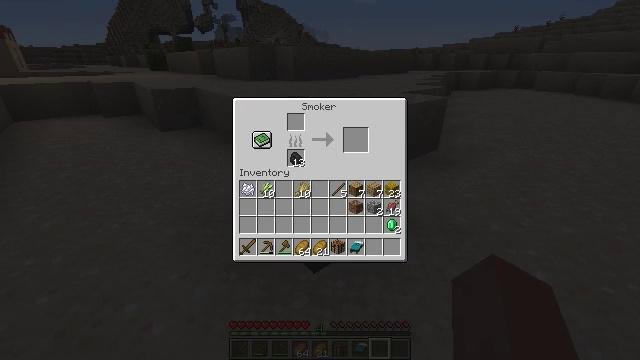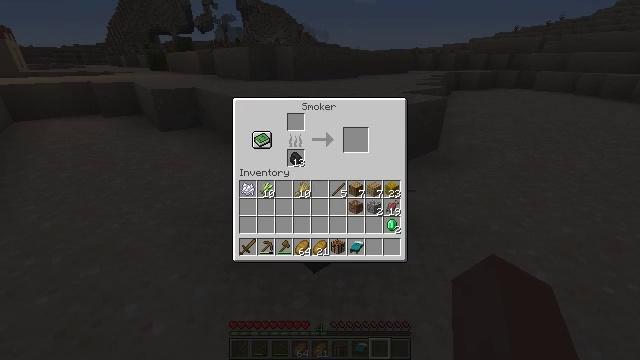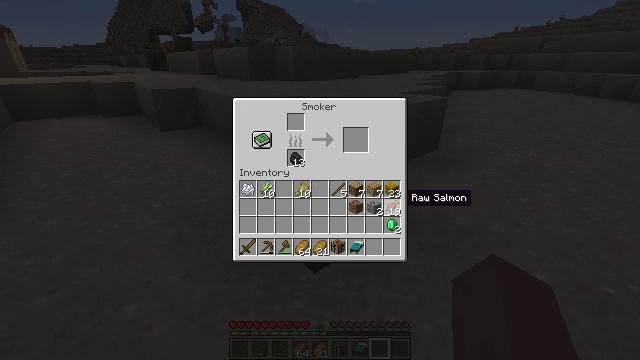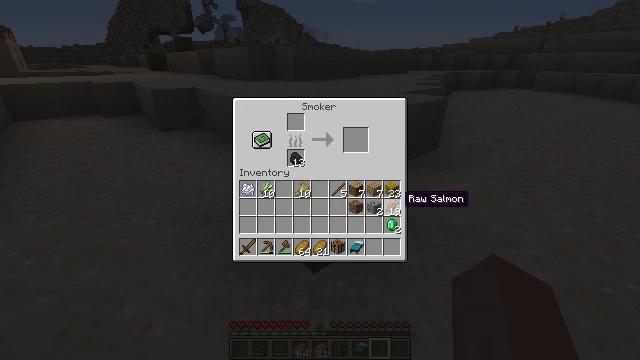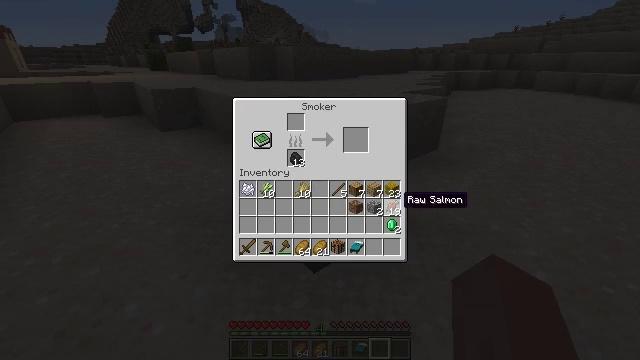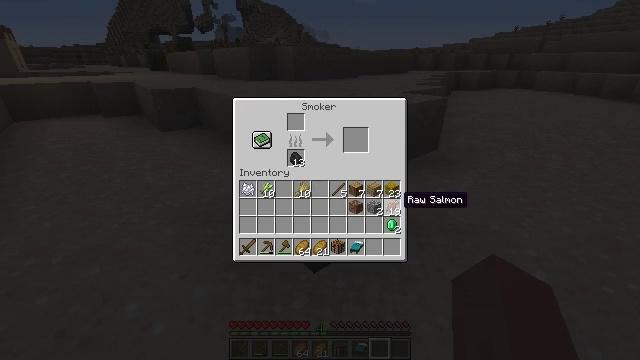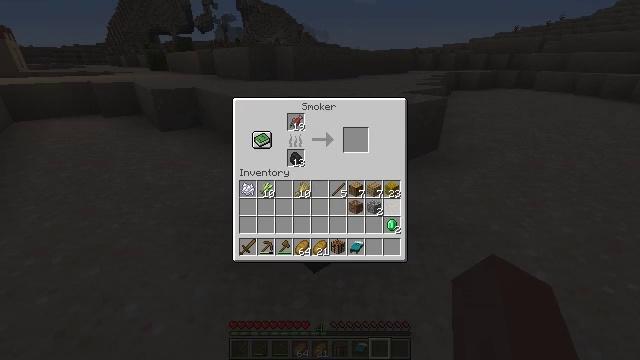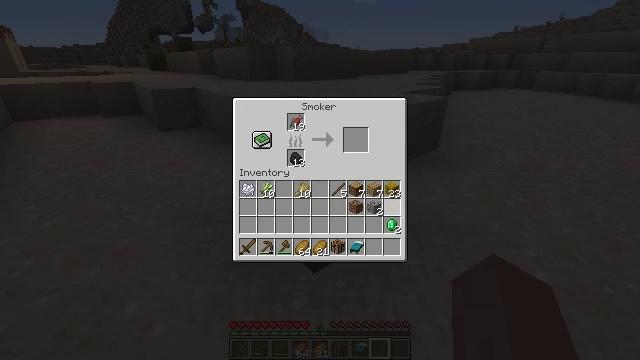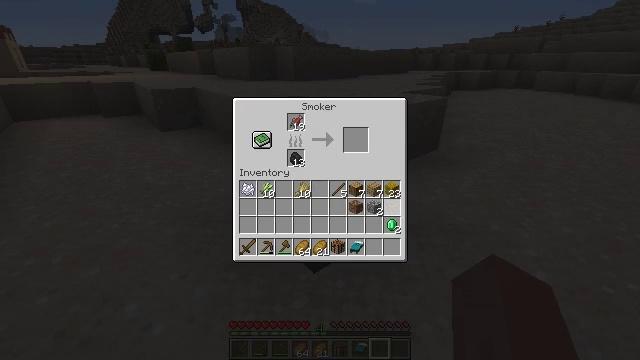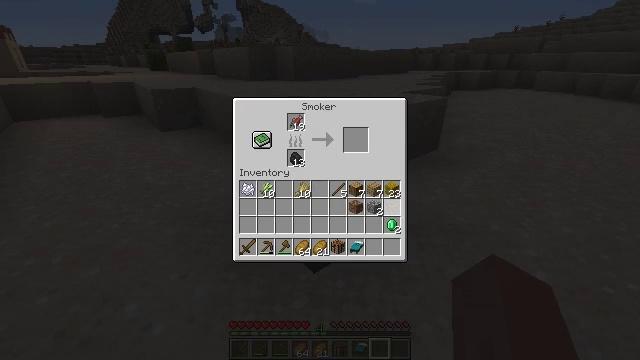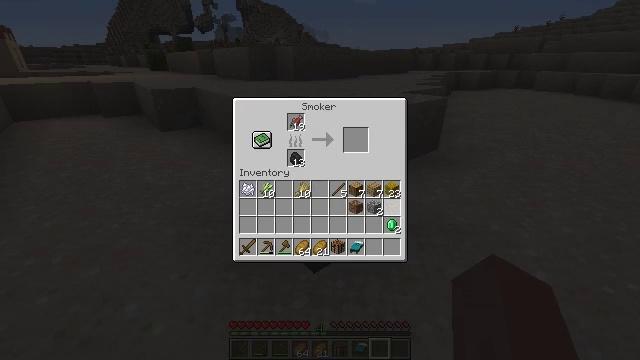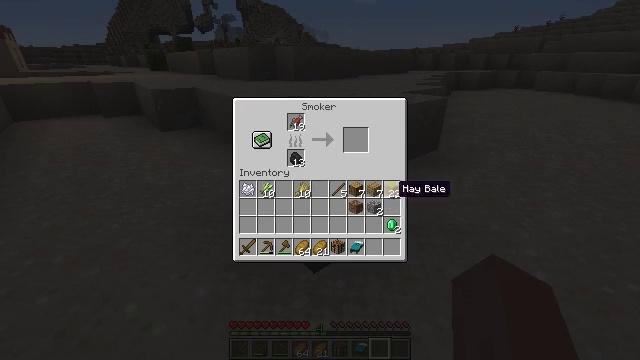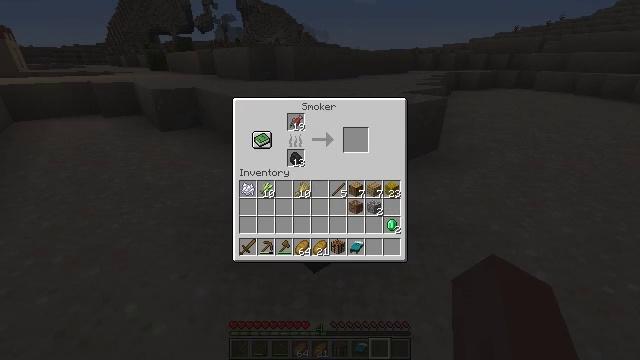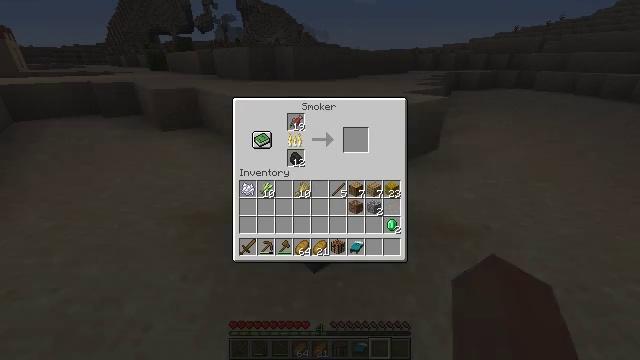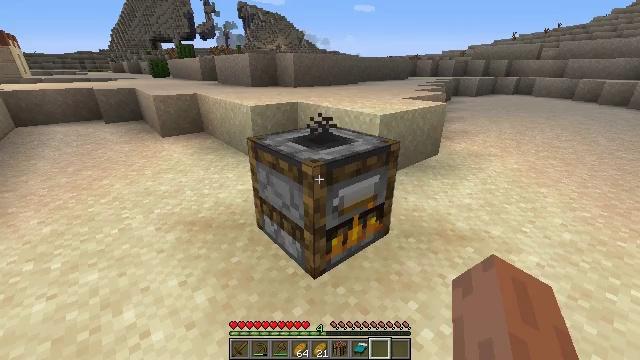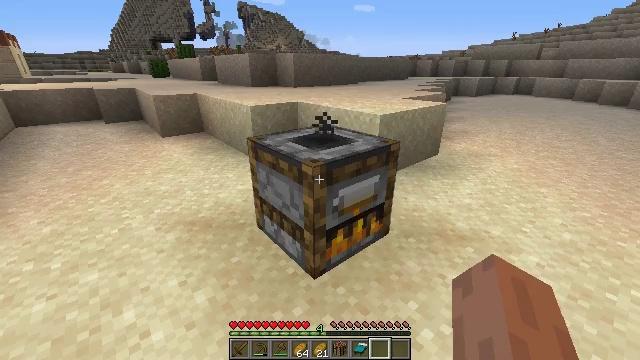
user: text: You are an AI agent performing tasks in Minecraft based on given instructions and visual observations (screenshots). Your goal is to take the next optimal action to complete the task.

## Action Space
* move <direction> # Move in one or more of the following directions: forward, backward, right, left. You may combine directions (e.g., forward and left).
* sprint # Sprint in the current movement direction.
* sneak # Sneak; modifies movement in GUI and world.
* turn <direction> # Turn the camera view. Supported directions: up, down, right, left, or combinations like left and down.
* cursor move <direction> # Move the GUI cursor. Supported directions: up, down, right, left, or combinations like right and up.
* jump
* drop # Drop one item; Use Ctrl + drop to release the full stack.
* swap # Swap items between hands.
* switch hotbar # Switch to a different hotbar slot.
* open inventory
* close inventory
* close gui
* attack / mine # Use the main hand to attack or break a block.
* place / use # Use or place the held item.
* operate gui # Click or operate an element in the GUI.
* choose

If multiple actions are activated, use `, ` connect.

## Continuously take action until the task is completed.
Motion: motion action
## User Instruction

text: Break the blast furnace block.
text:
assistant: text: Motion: cursor move left
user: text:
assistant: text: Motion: cursor move left
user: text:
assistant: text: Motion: no_op
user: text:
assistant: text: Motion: no_op
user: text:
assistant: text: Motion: sneak
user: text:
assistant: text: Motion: sneak, operate gui
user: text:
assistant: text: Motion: sneak, operate gui
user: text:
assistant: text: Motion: sneak
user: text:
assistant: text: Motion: sneak
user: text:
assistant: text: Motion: sneak
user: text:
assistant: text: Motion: sneak, cursor move up
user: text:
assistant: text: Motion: sneak, cursor move left and up
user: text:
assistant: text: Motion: sneak, cursor move up
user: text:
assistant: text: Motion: cursor move up
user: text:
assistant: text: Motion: close gui
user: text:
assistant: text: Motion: open inventory
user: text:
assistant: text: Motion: move forward, turn right and up
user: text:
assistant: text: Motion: move forward, turn right and up
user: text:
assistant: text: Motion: move forward, turn right and up
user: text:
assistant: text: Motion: move forward and move right, turn right
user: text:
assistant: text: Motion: move forward and move right
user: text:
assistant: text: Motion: move forward and move right
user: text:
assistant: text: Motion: move forward and move right
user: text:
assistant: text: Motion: move forward
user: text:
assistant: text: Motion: move forward
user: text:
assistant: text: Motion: move forward
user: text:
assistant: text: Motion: move forward, sprint
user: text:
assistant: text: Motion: move forward, sprint
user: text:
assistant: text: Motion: move forward, sprint
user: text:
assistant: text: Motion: move forward, sprint